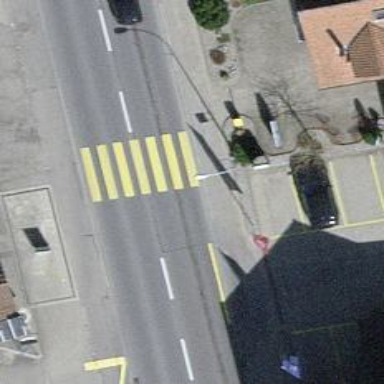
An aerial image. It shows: Sidewalk.